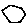
Label: hexagon